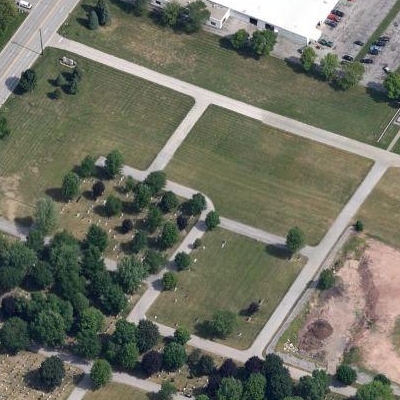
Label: aGrass